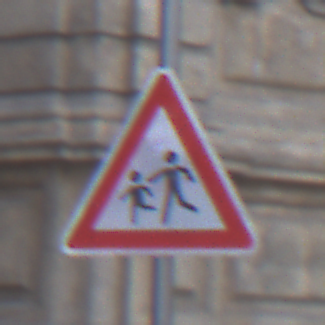
Verkehrszeichen: KinderRechts
Umgebung: Outdoor, Urban
Tageszeit: SunriseSunset
Wetter: PartlyCloudy
Licht: Natural
Jahreszeit: NotSpecified
Kontrast: LowContrast